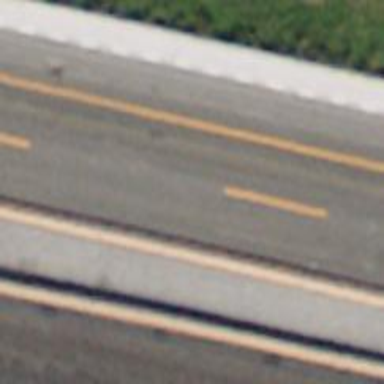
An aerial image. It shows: Asphalt motorway categorized as trunk road.